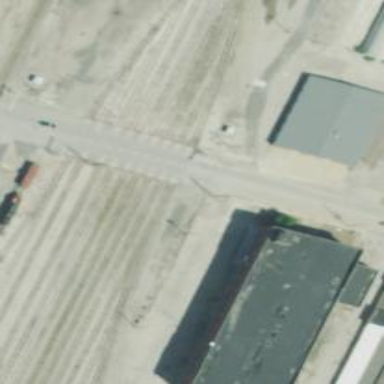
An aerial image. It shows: Railway crossing.